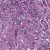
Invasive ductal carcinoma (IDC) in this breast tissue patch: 1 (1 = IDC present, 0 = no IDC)